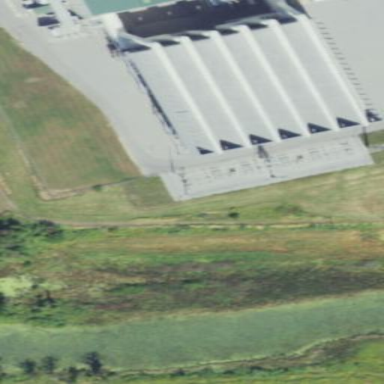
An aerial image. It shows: Industrial building used for cooling purposes.